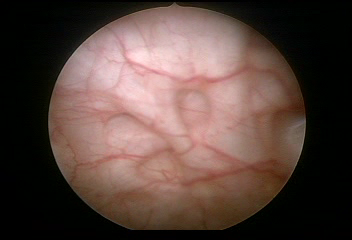
Modality: WLC
Class: Normal mucosa
Bladder cancer association: No